Interaction volume radius: 10 \u00c5
Interaction volume height: 15 \u00c5
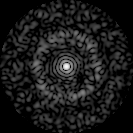
Disorder parameter: 0.8044